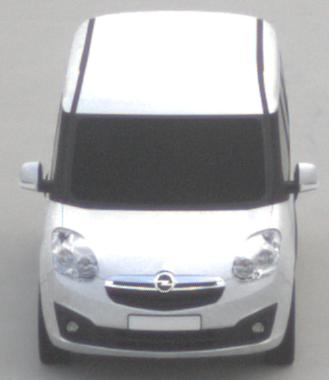
Make: Opel
Model: Combo Combi L1H1 1.4
Detailed model: Combo (D) Combi
Model produced from: 2012/01
Model produced until: 2013/11
Doors: 5
Color: white
Road condition: dry road
Daytime: midday
Contrast: low contrast